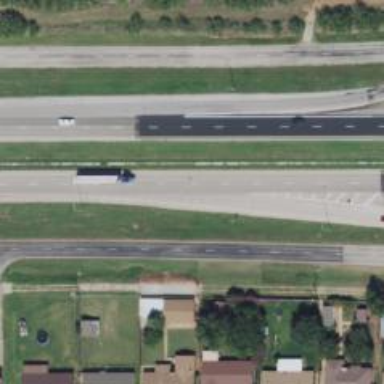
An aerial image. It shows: Asphalt motorway.